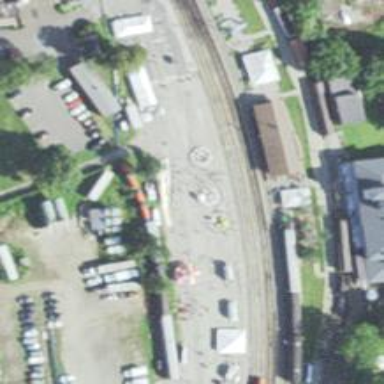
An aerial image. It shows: Railway siding for service.